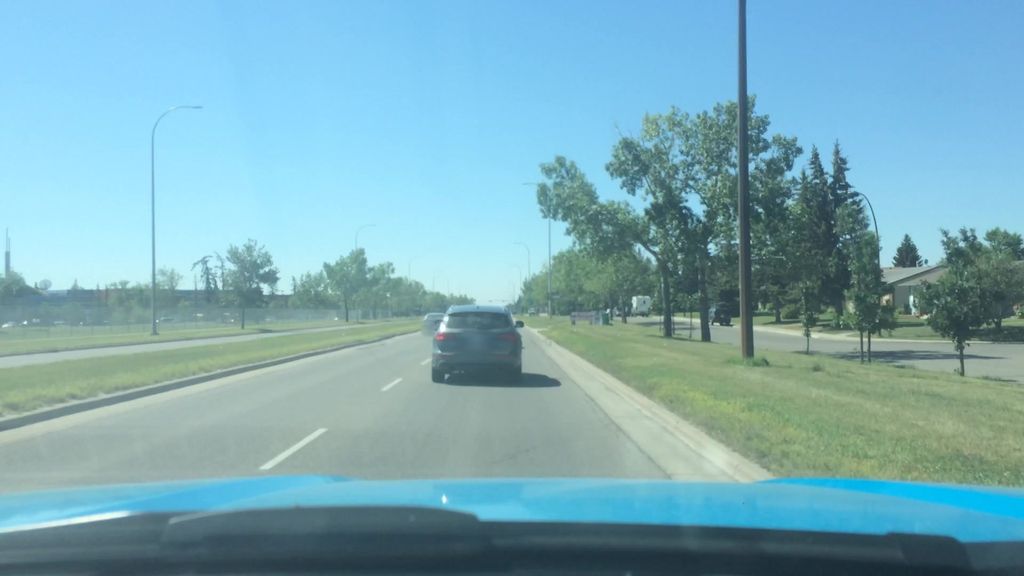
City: calgary